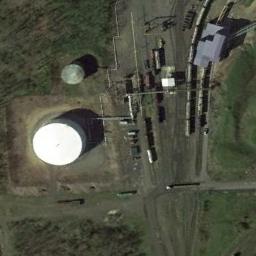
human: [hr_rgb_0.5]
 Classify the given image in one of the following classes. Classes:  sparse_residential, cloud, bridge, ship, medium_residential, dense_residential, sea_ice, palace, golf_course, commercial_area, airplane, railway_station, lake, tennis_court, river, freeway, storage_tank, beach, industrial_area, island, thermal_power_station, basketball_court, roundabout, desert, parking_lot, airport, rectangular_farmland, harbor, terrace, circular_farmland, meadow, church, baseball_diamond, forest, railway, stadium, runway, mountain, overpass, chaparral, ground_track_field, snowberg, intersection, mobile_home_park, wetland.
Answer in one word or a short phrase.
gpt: storage_tank